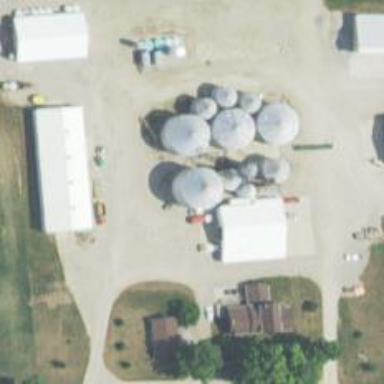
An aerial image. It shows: Silo.